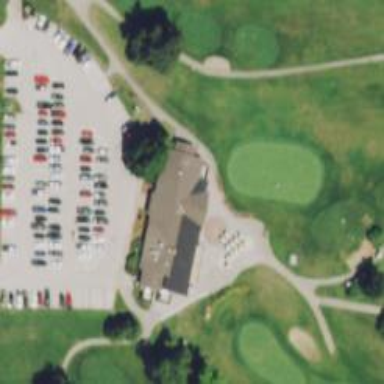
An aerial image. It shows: Pathway for golfing.